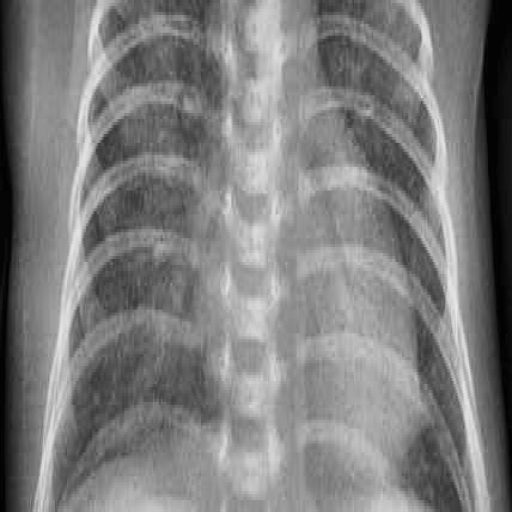
Finding: PNEUMONIA